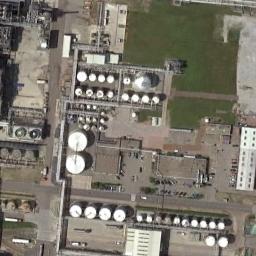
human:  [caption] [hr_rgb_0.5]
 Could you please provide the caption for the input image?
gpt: There are several buildings beside the storage tanks .

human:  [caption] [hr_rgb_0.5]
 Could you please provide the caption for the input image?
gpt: There are many neatly arranged storage tanks and many pipelines in the factory, And there is a lawn next to the factory .

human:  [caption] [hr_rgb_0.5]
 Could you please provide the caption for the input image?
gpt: There are about ten storage tanks here .

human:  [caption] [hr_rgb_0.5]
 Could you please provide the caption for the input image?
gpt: There are big and small white storage tanks on the bare land .

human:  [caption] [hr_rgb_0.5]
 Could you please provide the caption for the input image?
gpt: There are some storage tanks arranged neatly .